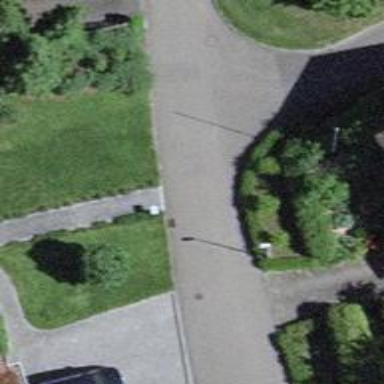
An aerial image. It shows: Residential road with asphalt surface.